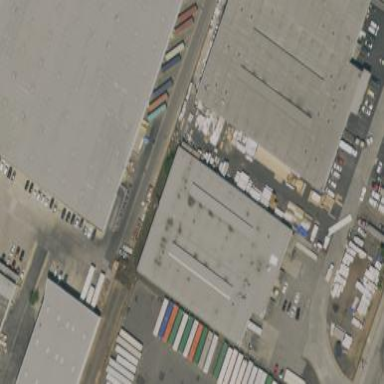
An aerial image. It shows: Warehouse building.